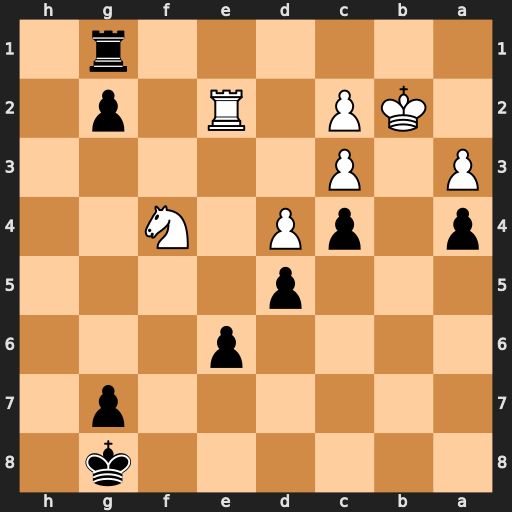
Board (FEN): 6k1/6p1/4p3/3p4/p1pP1N2/P1P5/1KP1R1p1/6r1
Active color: b
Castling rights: -
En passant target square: -
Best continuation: Rb1+ Kxb1 g1=Q+